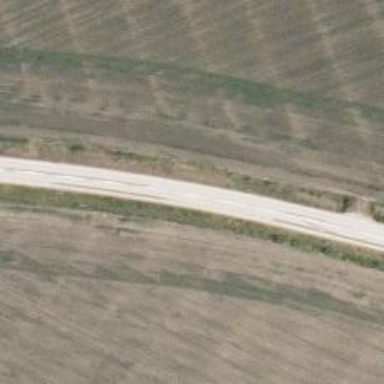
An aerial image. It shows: Secondary road with asphalt surface.